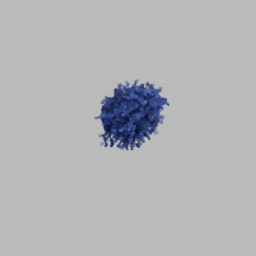
Label: nature